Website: macys
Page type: billing-address
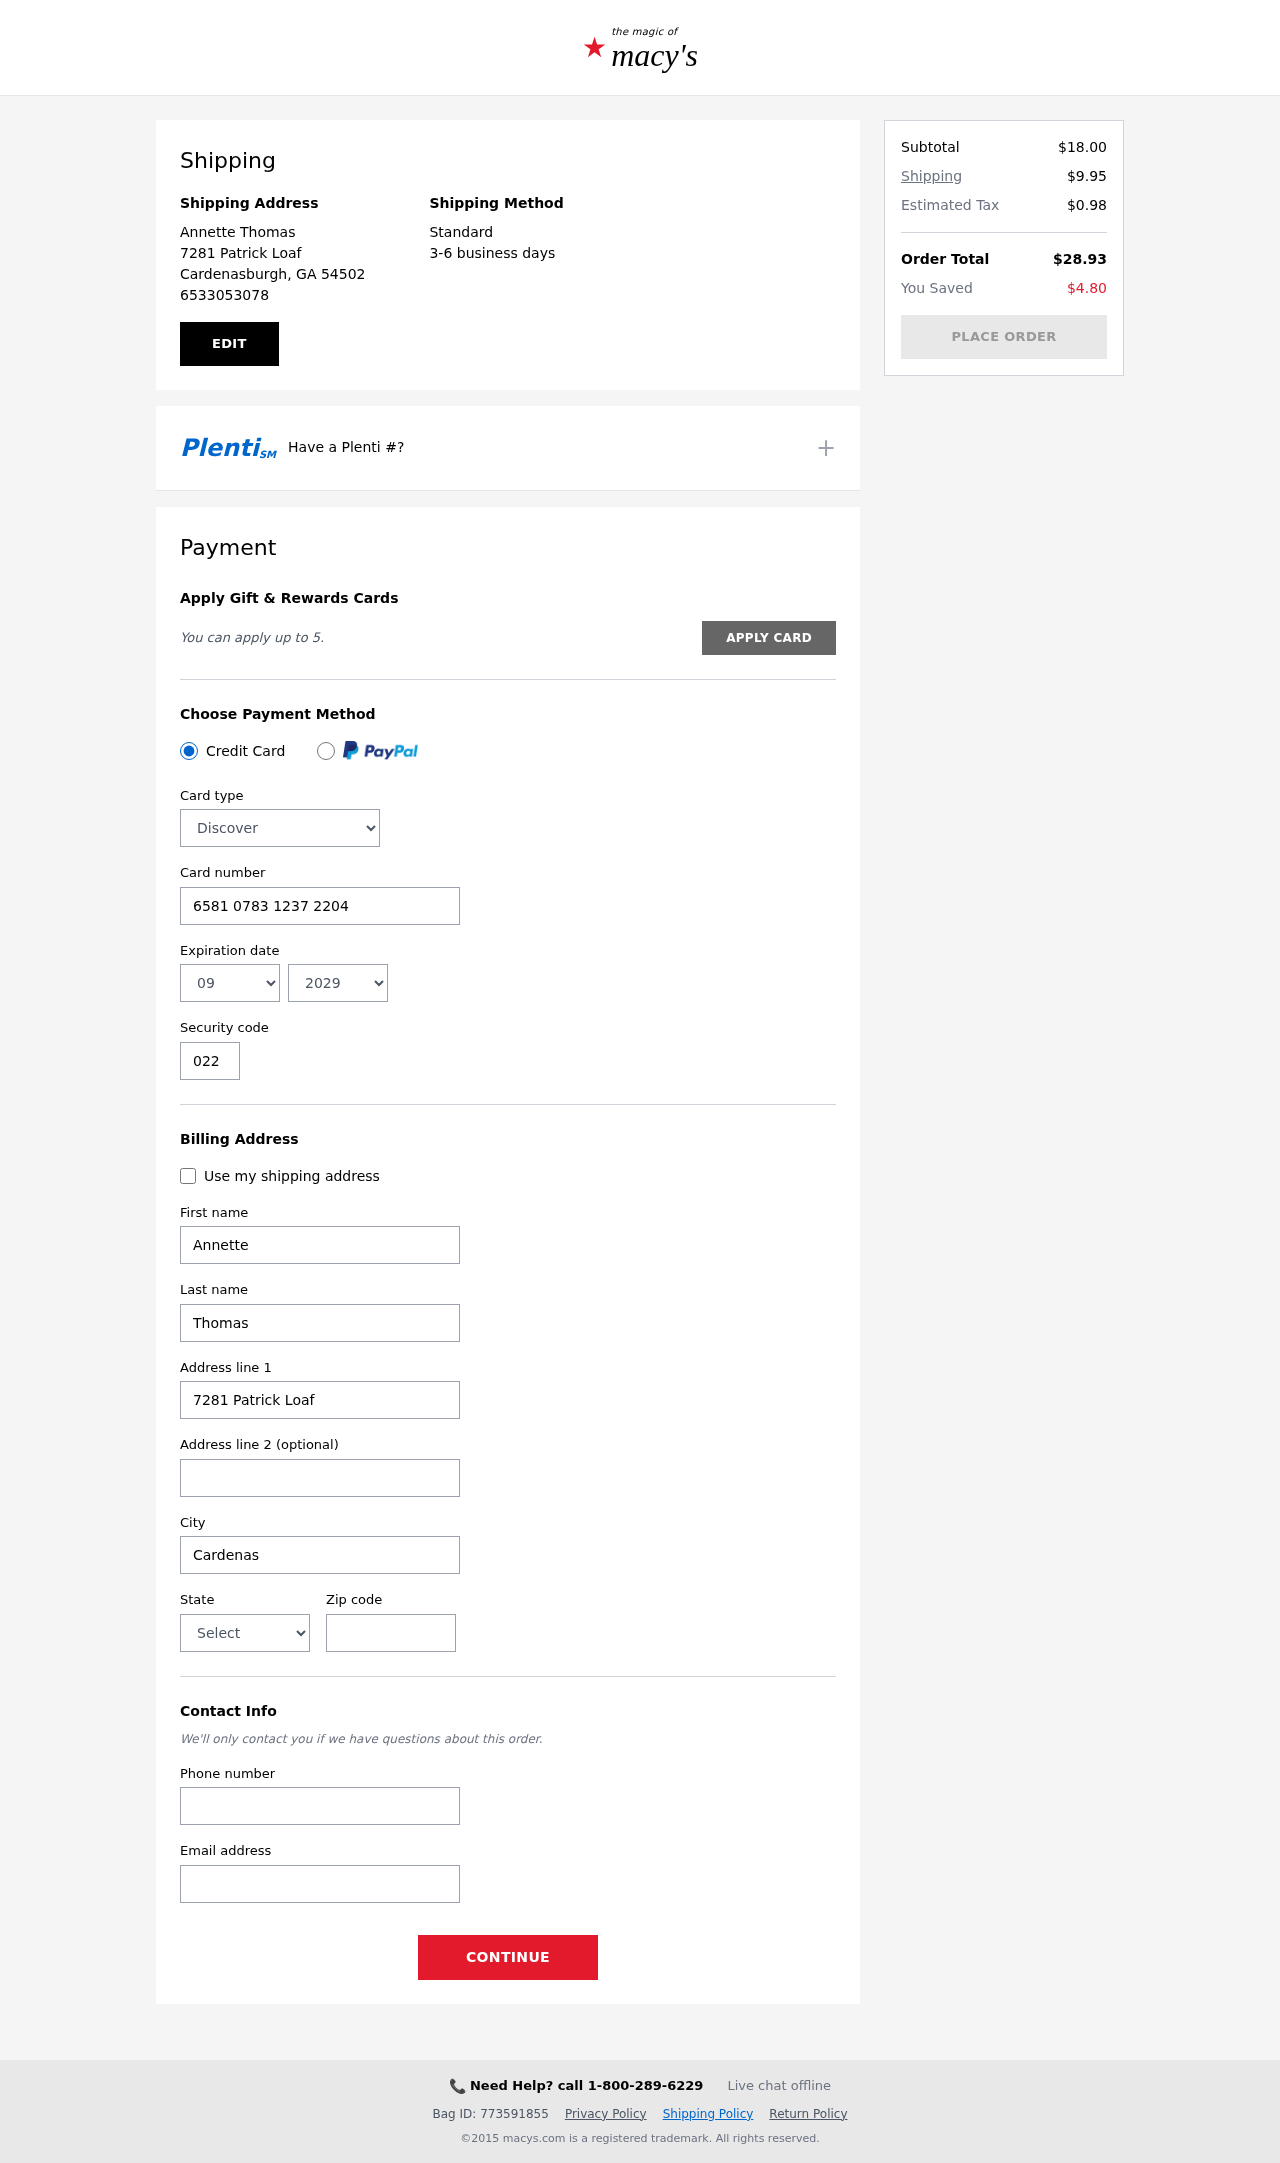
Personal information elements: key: PII_CARD_CVV
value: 022
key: PII_CARD_EXPIRY_MONTH
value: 09
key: PII_CARD_EXPIRY_YEAR
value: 29
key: PII_CARD_NUMBER
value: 6581 0783 1237 2204
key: PII_CARD_TYPE
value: Discover
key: PII_CITY
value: Cardenasburgh
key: PII_CITY_STATE_ZIP
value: Cardenasburgh, GA 54502
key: PII_EMAIL
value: annette_thomas@gmail.com
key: PII_FIRSTNAME
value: Annette
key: PII_FULLNAME
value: Annette Thomas
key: PII_LASTNAME
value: Thomas
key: PII_PHONE
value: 6533053078
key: PII_POSTCODE
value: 54502
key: PII_STATE
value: Georgia
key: PII_STREET
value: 7281 Patrick Loaf
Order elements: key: ORDER_SUBTOTAL
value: $18.00
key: ORDER_SHIPPING_COST
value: $9.95
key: ORDER_TAX
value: $0.98
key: ORDER_TOTAL
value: $28.93
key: ORDER_SAVINGS
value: $4.80